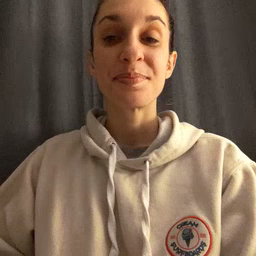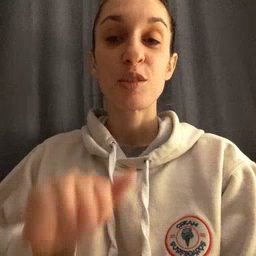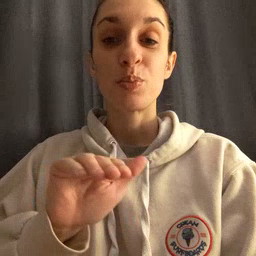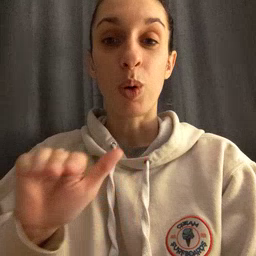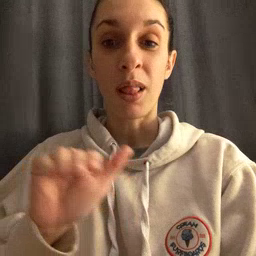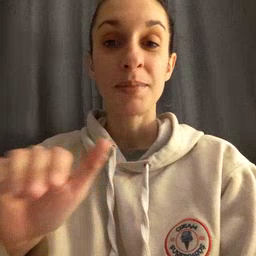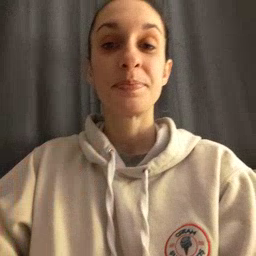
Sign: pool